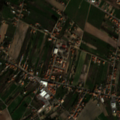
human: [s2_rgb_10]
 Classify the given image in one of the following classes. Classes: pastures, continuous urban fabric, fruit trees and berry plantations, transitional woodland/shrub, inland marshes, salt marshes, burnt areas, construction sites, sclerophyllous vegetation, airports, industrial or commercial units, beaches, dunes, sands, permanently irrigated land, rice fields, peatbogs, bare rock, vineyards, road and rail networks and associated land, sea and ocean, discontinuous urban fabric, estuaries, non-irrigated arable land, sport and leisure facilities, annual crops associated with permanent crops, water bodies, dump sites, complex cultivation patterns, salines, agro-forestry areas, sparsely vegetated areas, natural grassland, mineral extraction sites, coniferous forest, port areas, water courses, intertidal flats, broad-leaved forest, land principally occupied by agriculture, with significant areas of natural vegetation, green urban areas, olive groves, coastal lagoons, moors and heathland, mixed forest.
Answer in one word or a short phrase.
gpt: discontinuous urban fabric, complex cultivation patterns, mixed forest, transitional woodland/shrub